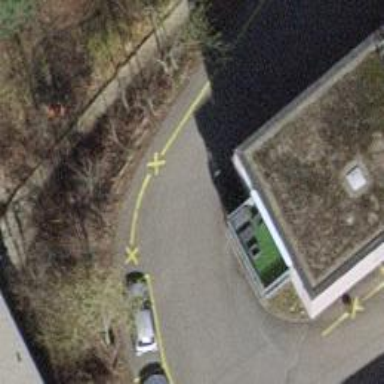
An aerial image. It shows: Alleyway designated as service road.